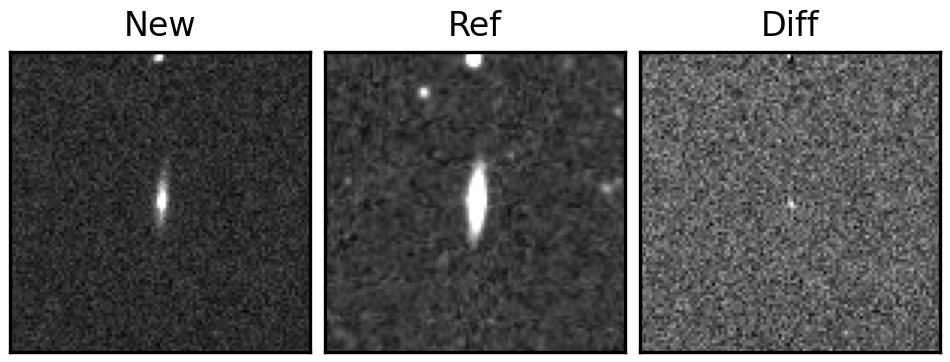
Label: real